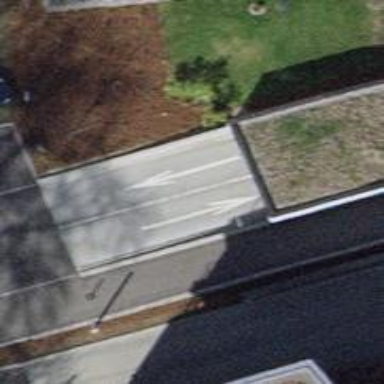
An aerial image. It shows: Parking area.